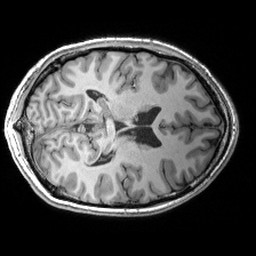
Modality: T1w
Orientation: axial
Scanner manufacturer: siemens
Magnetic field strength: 3 T
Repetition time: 2.53 s
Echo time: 0.00299 s